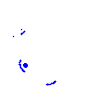
Particle: kaon